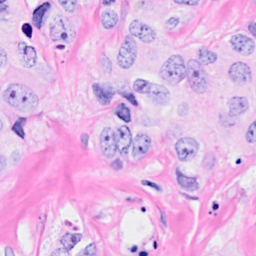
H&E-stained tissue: Breast